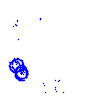
Particle: pion